Question: I have the following COM object installed on one of our servers that I need to rewrite...some legacy code uses the object as follows:
'''
Set oEmail = CreateObject("SSDSCommunicator.EmailClass")
oEmail.Send(szFrom, szRecipients, szSubject, szEmailBody, SMTPServer, szErr, "", , , , True)
'''
I have followed the example in <URL> answer but I'm struggling to register the COM component.
'''
using System;
using System.Collections.Generic;
using System.Linq;
using System.Text;
using System.Web.Mail;
using System.Runtime.InteropServices;
namespace SSDSCommunicator
{
[InterfaceType(ComInterfaceType.InterfaceIsDual), Guid("DB38A91C-9EB6-4472-9A49-40722431E096")]
public interface IEmailClass
{
void launch();
bool Send(string szFrom, string szTo, string szSubject, string szMessage, string szSMTPServer, ref object szError, string szAttachments = "", string szReplyTo = "", string szCC = "", string szBCC = "", bool bHTMLBody = false);
}
[ClassInterface(ClassInterfaceType.None), Guid("A00C16DA-1791-4A3A-8D16-4765A9FAD060"), ProgId("SSDSCommunicator.EmailClass")]
public class EmailClass : IEmailClass
{
private string path = null;
public void launch()
{
Console.WriteLine("I launch scripts for a living.");
}
public bool Send(string szFrom, string szTo, string szSubject, string szMessage, string szSMTPServer, ref object szError, string szAttachments = "", string szReplyTo = "", string szCC = "", string szBCC = "", bool bHTMLBody = false)
{
...
}
}
}
'''
The project builds successfully. How do I register the dll as a COM object so that the the old VB6 code will work?
I have ticked the register for COM interop and Make the assembly COM visible in the project settings.
I've had no luck with regsvr32 (no entry point found) or regasm...
The COM object looks like this on the old server:

Should I be able to see the COM object in component services after running the regasm command?
'''
regasm C:\...\SSDSCommunicator.dll /CodeBase
'''
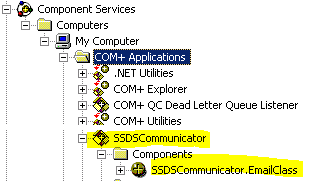
Answer: OK sweet...found the answer to this thanks to user957902 and GTG (write some answers below if you want points):
- - - -
Final code below:
'''
using System;
using System.Collections.Generic;
using System.Linq;
using System.Text;
using System.Web.Mail;
using System.Runtime.InteropServices;
using System.EnterpriseServices;
namespace SSDSCommunicator
{
[InterfaceType(ComInterfaceType.InterfaceIsDual), Guid("DB38A91C-9EB6-4472-9A49-40722431E096")]
public interface IEmailClass
{
bool Send(string szFrom, string szTo, string szSubject, string szMessage, string szSMTPServer, ref object szError, string szAttachments = "", string szReplyTo = "", string szCC = "", string szBCC = "", bool bHTMLBody = false);
}
[ClassInterface(ClassInterfaceType.None), Guid("A00C16DA-1791-4A3A-8D16-4765A9FAD060"), ProgId("SSDSCommunicator.EmailClass")]
public class EmailClass : ServicedComponent, IEmailClass
{
private string path = null;
public bool Send(string szFrom, string szTo, string szSubject, string szMessage, string szSMTPServer, ref object szError, string szAttachments = "", string szReplyTo = "", string szCC = "", string szBCC = "", bool bHTMLBody = false)
{...
}
}
}
'''